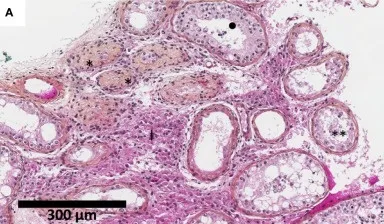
Testicular biopsy shows severely impaired spermatogenesis with an aspect of histological mosaicism. The seminiferous tubules were of overall reduced diameter (decreased by approximately 30%-50% compared to physiological adult pubertal seminiferous tubules of 150-250 microm in diameter) and lined by a thickened basal membrane. The seminiferous tubules were either atrophic (*), with Sertoli cells only (**), or presenting spermatogenesis arrest at the spermatocyte stage ( ). The interstitial tissue was fibro-edematous with numerous Leydig cells ( ) (hematoxylin-eosin-saffron). Thick black arrow indicates Sertoli cells, thin black arrow indicates spermatocyte, and solid black triangle indicates spermatogonia. Biopsy fragments were fixed in alcohol, formalin, and acetic acid (AFA) and paraffin-embedded. Sections of 3 mum were stained by hematoxylin-phloxin-saffron. Slide evaluation was performed on a Leica DM2500 microscope. Two different scales: 300 microm.
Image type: pathology (h&e)